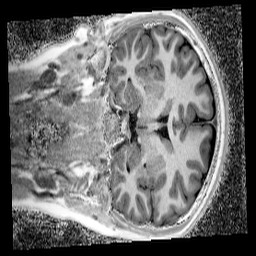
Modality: UNIT1_denoised
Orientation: coronal
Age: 13
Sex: male
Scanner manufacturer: siemens
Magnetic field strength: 3 T
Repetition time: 4 s
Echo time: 0.00299 s